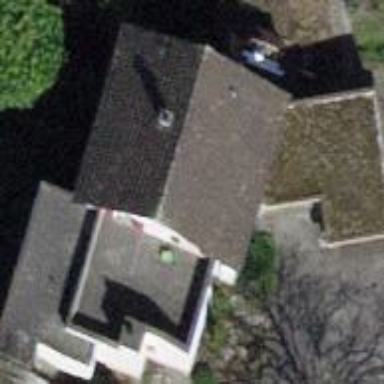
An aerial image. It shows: Building with tile roof.